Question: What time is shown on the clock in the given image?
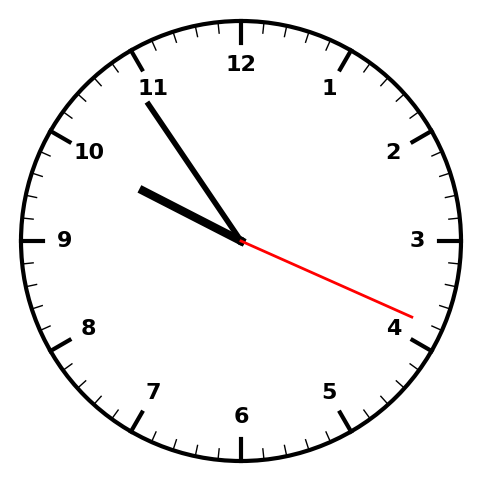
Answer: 09:54:19